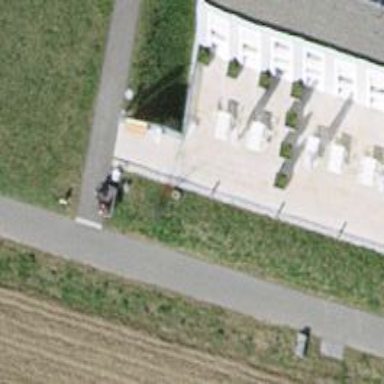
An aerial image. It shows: Bench for seating.